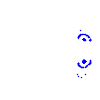
Particle: electron